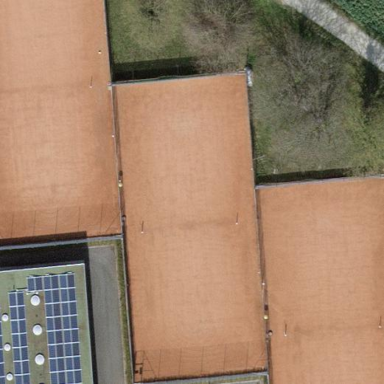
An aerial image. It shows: Tennis court in leisure pitch.